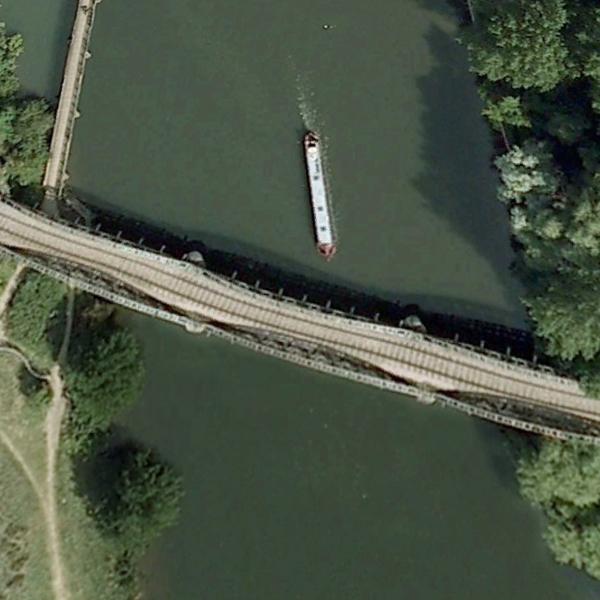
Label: Bridge